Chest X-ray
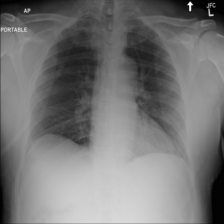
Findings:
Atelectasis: negative
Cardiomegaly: negative
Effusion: negative
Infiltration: negative
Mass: negative
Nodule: negative
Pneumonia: negative
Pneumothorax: negative
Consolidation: negative
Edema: negative
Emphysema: negative
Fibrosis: negative
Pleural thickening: negative
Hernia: negative